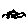
Label: bird